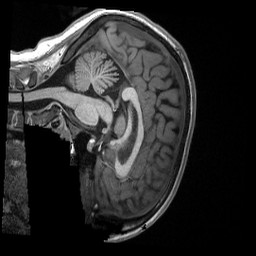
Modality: T1w
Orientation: sagittal
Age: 16
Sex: female
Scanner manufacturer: siemens
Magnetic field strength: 3 T
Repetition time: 2.53 s
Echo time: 0.00169 s